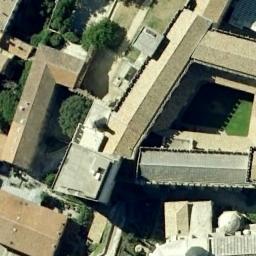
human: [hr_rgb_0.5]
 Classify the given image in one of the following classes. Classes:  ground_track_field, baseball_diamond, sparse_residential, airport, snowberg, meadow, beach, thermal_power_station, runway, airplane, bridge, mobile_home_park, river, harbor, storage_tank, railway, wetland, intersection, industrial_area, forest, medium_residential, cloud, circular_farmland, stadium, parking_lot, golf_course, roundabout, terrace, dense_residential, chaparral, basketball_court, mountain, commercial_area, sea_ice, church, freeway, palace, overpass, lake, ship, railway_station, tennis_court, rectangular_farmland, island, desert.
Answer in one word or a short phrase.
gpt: palace